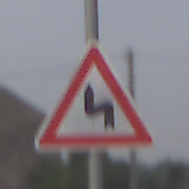
Verkehrszeichen: DoppelkurveZunaechstLinks
Umgebung: Outdoor, Suburban
Tageszeit: Midday
Wetter: Overcast
Licht: Natural
Jahreszeit: NotSpecified
Kontrast: LowContrast